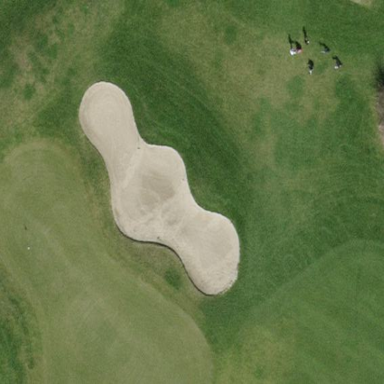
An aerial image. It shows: Green golf area with grass land use.